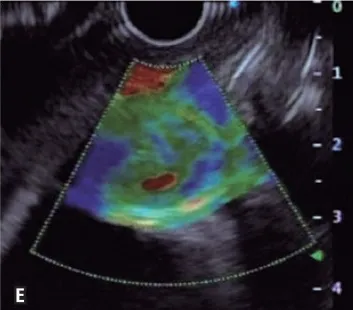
High digestive endoscopy and echoendoscopy. Qualitative elastography with soft characteristics (green-like).
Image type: radiology (ultrasound)